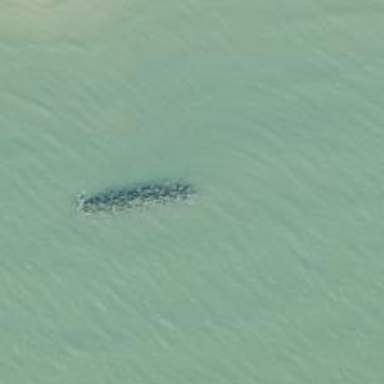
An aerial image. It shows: Breakwater structure.